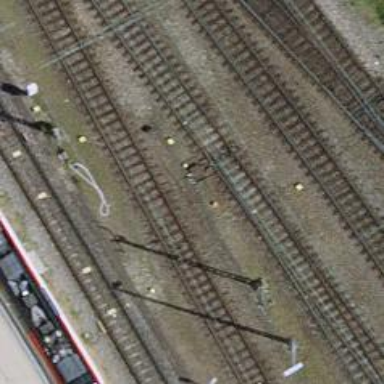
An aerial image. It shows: Railway switch with the turnout on the right side.